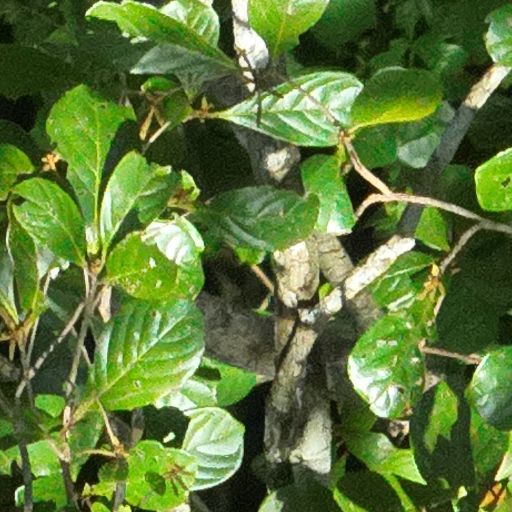
Species: Terminalia amazonia
GBIF accepted scientific name: Terminalia amazonica
Crown area (m\u00b2): 155.057